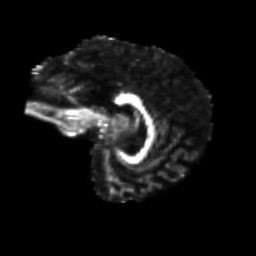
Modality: FA
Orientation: sagittal
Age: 32
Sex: female
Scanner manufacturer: siemens
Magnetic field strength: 3 T
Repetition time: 8.6 s
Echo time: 0.095 s